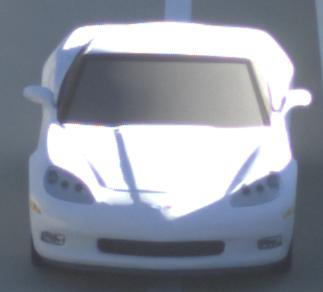
Make: Chevrolet
Model: Corvette Coupé
Detailed model: Corvette (C6) Coupé
Model produced from: 2005/02
Model produced until: 2008/03
Doors: 3
Color: white
Road condition: dry road
Daytime: sunrise or sunset
Contrast: medium contrast